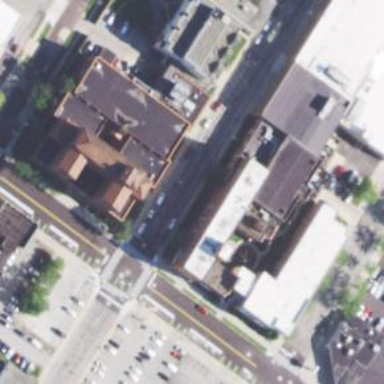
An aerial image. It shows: Commercially used building with gabled roof in orange color.